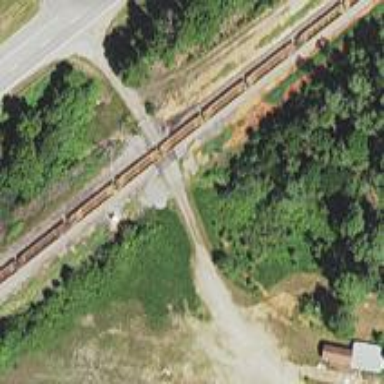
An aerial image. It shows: Railway track.